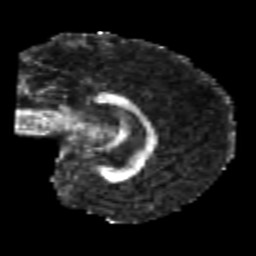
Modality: FA
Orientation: sagittal
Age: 24
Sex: female
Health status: healthy
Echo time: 0.074 s